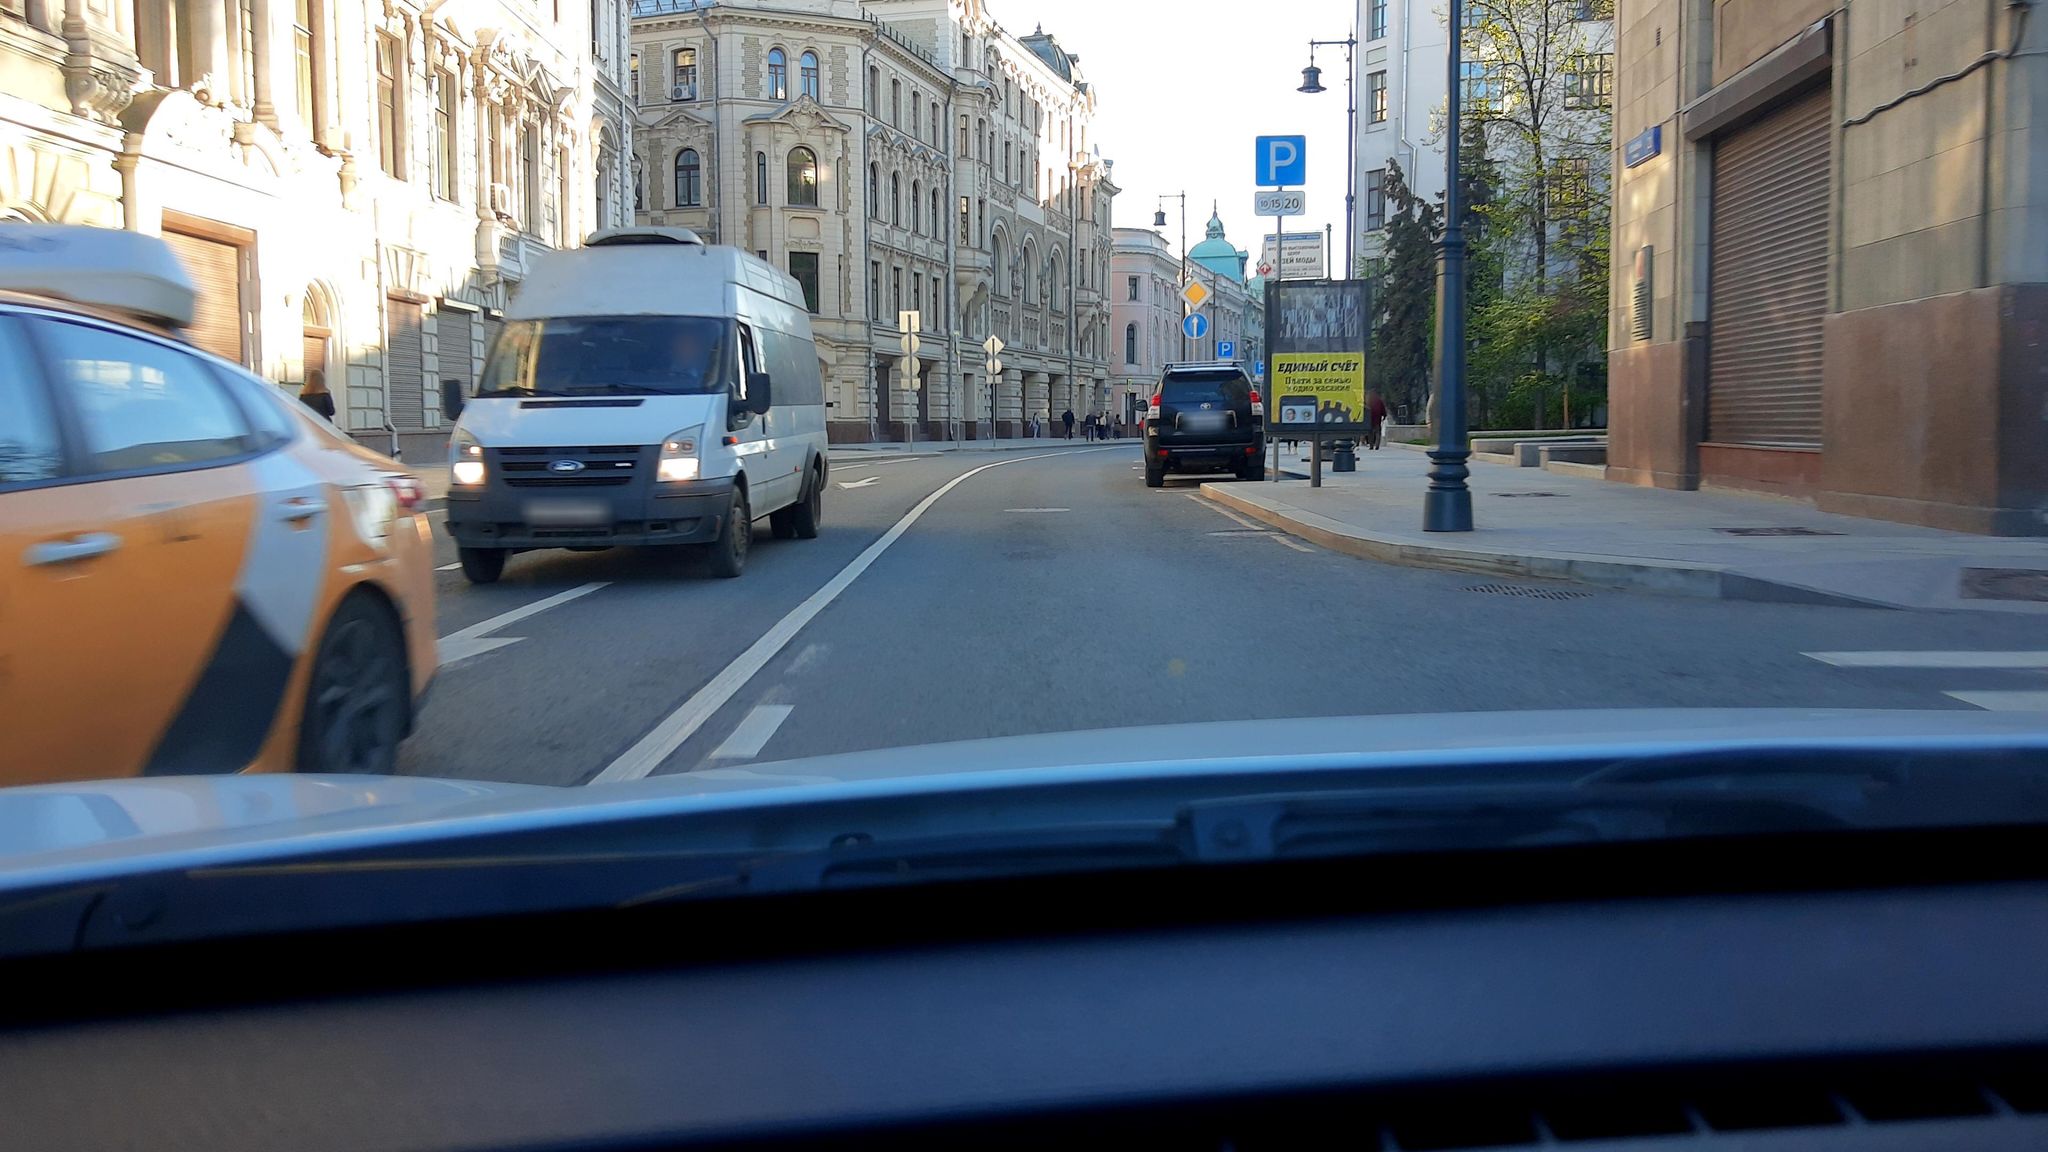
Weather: rainy
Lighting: day
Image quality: good
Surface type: driving surface
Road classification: tertiary
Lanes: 4
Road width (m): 4
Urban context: urban centre
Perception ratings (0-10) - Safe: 4.17, Lively: 9.06, Beautiful: 5.38, Boring: 1.47, Depressing: 0.71, Wealthy: 6.82